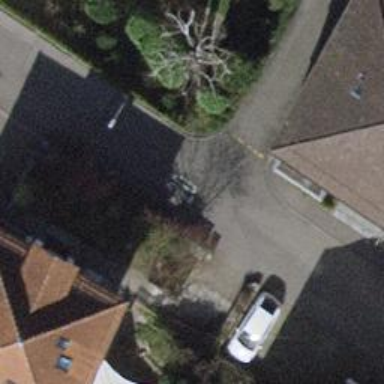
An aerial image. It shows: Power utility street cabinet.